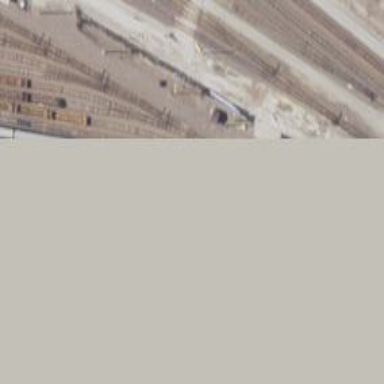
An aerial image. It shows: Railway yard in service.